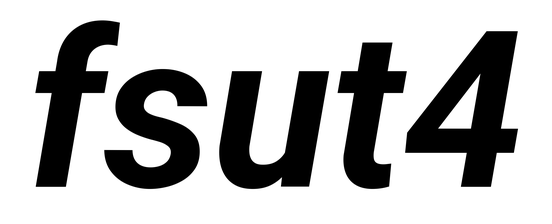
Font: Roboto-Italic_Bold_Italic